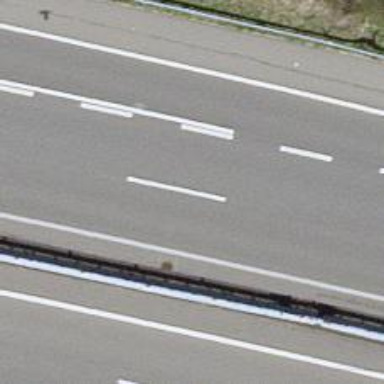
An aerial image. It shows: Motorway junction.